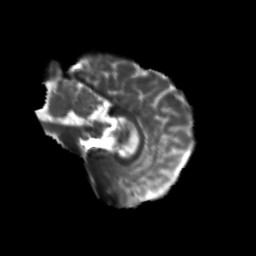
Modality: T2w
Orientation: sagittal
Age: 24
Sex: male
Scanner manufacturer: siemens
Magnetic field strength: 3 T
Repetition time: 3.5 s
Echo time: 0.104 s